Field crop: maize
Growth stage: 2
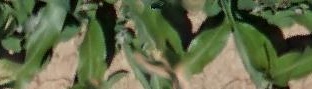
Species: maize